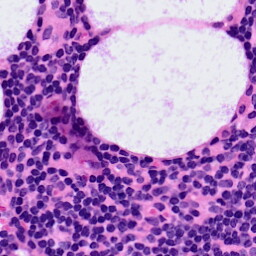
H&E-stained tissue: LymphNode